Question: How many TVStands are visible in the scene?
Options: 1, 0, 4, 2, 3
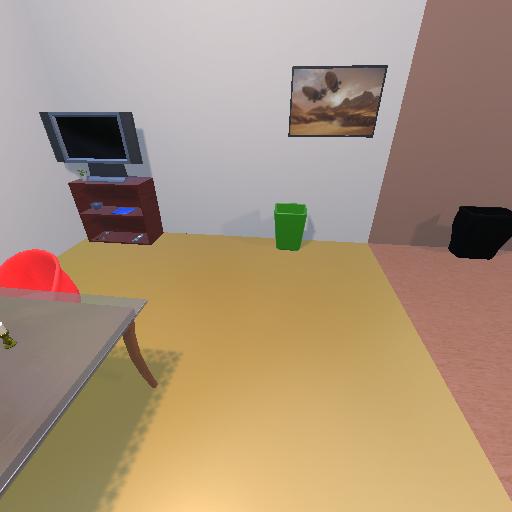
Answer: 1